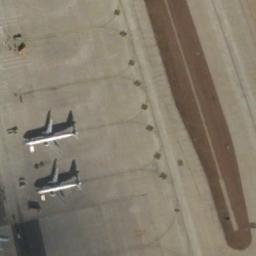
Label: airplane